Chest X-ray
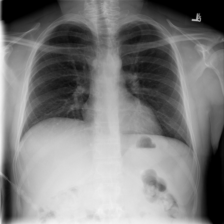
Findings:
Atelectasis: negative
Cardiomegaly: negative
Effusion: negative
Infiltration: negative
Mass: negative
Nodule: negative
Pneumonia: negative
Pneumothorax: negative
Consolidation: negative
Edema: negative
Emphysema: negative
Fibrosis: negative
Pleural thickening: negative
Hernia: negative